Question: I am trying to integrate django-recaptcha with django-registration. I have already make sure that the django-registration works. Then I install and configure django-recaptcha according to its document (<URL>.
I add the 'captcha = ReCaptchaField()' in 'RegistrationForm' class in 'registration/forms.py' as follow:
'''
from captcha.fields import ReCaptchaField
class RegistrationForm(forms.Form):
required_css_class = 'required'
username = forms.RegexField(regex=r'^[\w.@+-]+$', max_length=30, label=_("Username"), error_messages={'invalid': _("This value may contain only letters, numbers and @/./+/-/_ characters.")})
email = forms.EmailField(label=_("E-mail"))
password1 = forms.CharField(widget=forms.PasswordInput, label=_("Password"))
password2 = forms.CharField(widget=forms.PasswordInput, label=_("Password (again)"))
captcha = ReCaptchaField()
...
'''
The captcha does show up, but (type nothing, correct, or incorrect), after press the "Bottom", it always shows "This field is required." (of course I have entered the two password field).

It should not be the private/public key problem as with incorrect setting the captcha will not show up, but a error text. Any idea?
BTW, I use python 2.7 with django 1.4.3. And I have tested two browsers: chrome and IE9.
I found the root cause of this problem is because the text I typed does not pass to POST request shown as follow:
'''
POST:<QueryDict: {u'username': [u'test123'], u'password1': [u'123'], u'csrfmiddlewaretoken': [u'BUvEURhlUMYDx1DjztgdRuK1CrI7WanY'], u'email': [u'test@gmail.com'], u'password2': [u'123']}>,
'''
The html source code shown on client browser is displayed as follow. Normally it should have "" in the POST request, but I do not sure why client browser do not send out this variable in the POST request. I am completely new to java script. Any idea?
'''
<!doctype html>
<html>
<head>
<title>Register for an account</title>
</head>
<body>
<table>
<form method='post' action=''><div style='display:none'><input type='hidden' name='csrfmiddlewaretoken' value='BUvEURhlUMYDx1DjztgdRuK1CrI7WanY' /></div>
<tr class="required"><th><label for="id_username">Username:</label></th><td><input id="id_username" type="text" name="username" maxlength="30" /></td></tr>
<tr class="required"><th><label for="id_email">E-mail:</label></th><td><input type="text" name="email" id="id_email" /></td></tr>
<tr class="required"><th><label for="id_password1">Password:</label></th><td><input type="password" name="password1" id="id_password1" /></td></tr>
<tr class="required"><th><label for="id_password2">Password (again):</label></th><td><input type="password" name="password2" id="id_password2" /></td></tr>
<tr class="required"><th><label for="id_captcha">Captcha:</label></th><td><script type="text/javascript">
var DjangoRecaptchaOptions = {
"lang": "en"
};
if (typeof RecaptchaOptions !== 'object') {
RecaptchaOptions = DjangoRecaptchaOptions;
} else {
for (key in DjangoRecaptchaOptions) {
RecaptchaOptions[key] = DjangoRecaptchaOptions[key];
}
}
</script>
<script type="text/javascript" src="https://www.google.com/recaptcha/api/challenge?k=6LeuNO4SAAAAAAdkaCUi6ybtISPI-YhIlOadgFNF&hl=en"></script>
<noscript>
<iframe src="https://www.google.com/recaptcha/api/noscript?k=6LeuNO4SAAAAAAdkaCUi6ybtISPI-YhIlOadgFNF&hl=en" height="300" width="500" frameborder="0"></iframe><br />
<textarea name="recaptcha_challenge_field" rows="3" cols="40"></textarea>
<input type='hidden' name='recaptcha_response_field' value='manual_challenge' />
</noscript>
</td></tr>
<tr><td></td><td><input type="submit" value="Send activation email" /></td>
</form>
</table>
</body>
</html>
'''
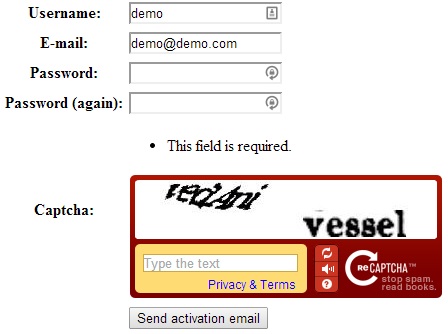
Answer: I found the answer! It is because of the '<table>' tag in registration_form.html, the one provided by django-registration package. The content is:
'''
{% extends "registration/registration_base.html" %}
{% load i18n %}
{% block title %}{% trans "Register for an account" %}{% endblock %}
{% block content %}
<table>
<form method='post' action=''>{% csrf_token %}
{{ form }}
<tr><td></td><td><input type="submit" value="{% trans "Send activation email" %}" /></td>
</form>
</table>
{% endblock %}
'''
Unfortunately, recaptcha has another '<table>' tag embedded in its java script, which means there will have the recaptcha '<table>' tag inside registration_form '<table>' tag. Though browser can correctly render the page, however, it does not correctly retrieve the field such as "recaptcha_challenge_field" and "recaptcha_response_field" in the embedded '<table>'
The solution is to remove the '<table>' related tag from the registration_form.html.